Aerial crown-view tile of a tropical tree (Barro Colorado Island, Panama), acquired 20250512:
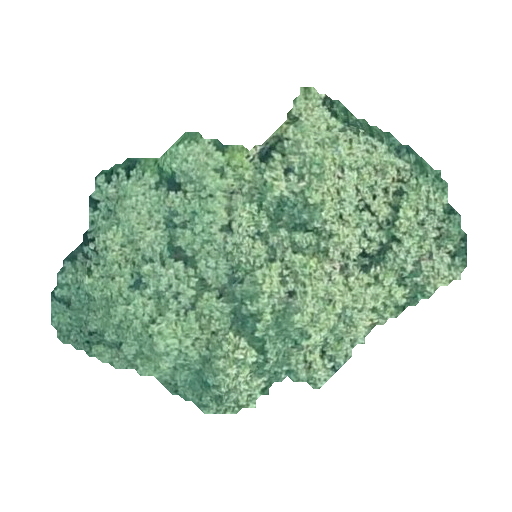
Species: Hieronyma alchorneoides
GBIF accepted scientific name: Hieronyma alchorneoides
Crown area: 124.6 m²